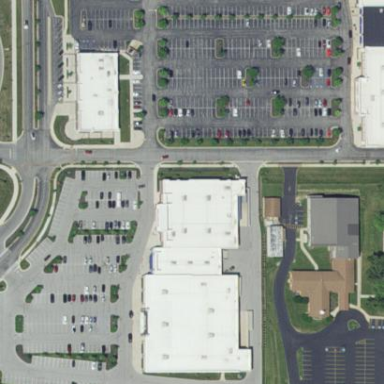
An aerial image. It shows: Retail building.